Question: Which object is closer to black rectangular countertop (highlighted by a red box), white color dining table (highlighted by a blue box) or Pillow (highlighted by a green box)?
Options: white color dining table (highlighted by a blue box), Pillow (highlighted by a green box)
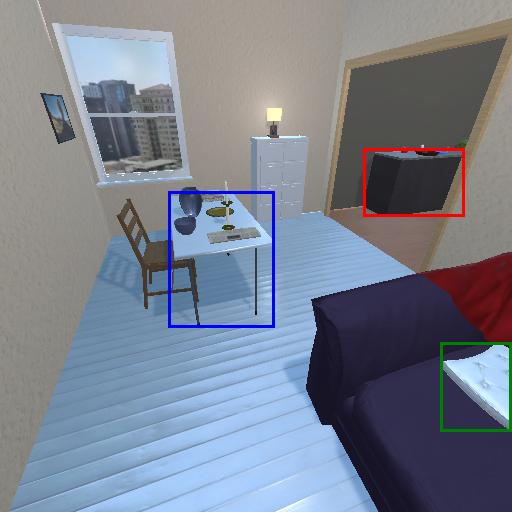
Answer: white color dining table (highlighted by a blue box)